Interaction volume radius: 10 \u00c5
Interaction volume height: 25 \u00c5
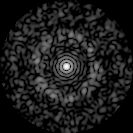
Disorder parameter: 0.8362